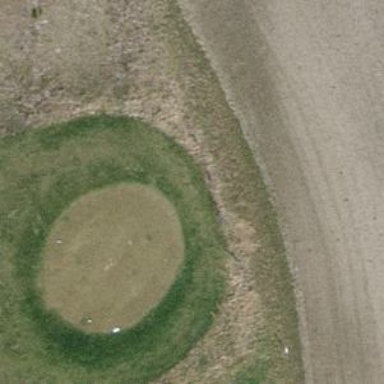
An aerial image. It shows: Grass area designated as golf tee.